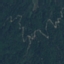
Land use / land cover: Forest